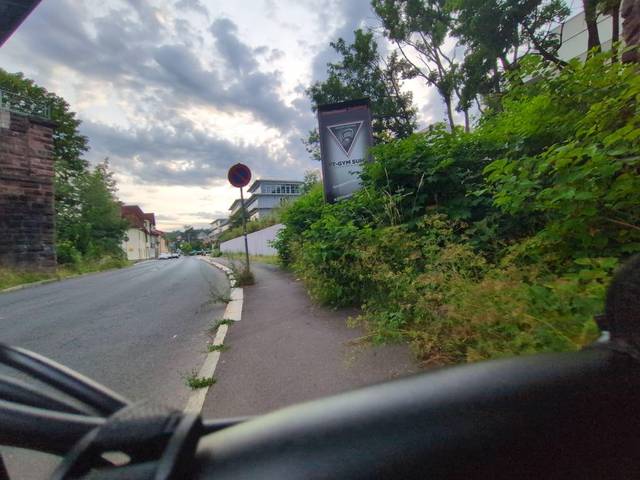
Region: Germany
Coordinates: 50.611, 10.687